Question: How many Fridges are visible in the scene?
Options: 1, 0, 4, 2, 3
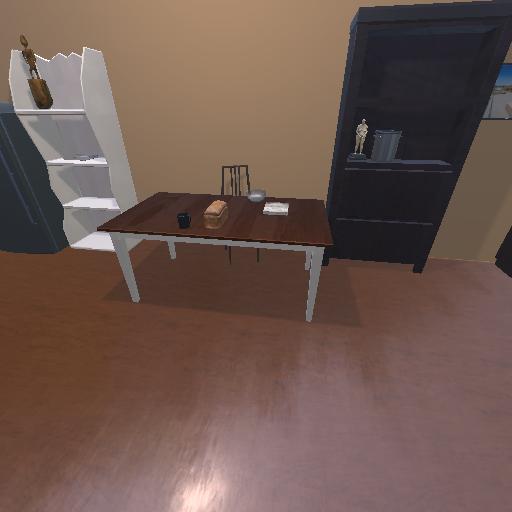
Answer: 1